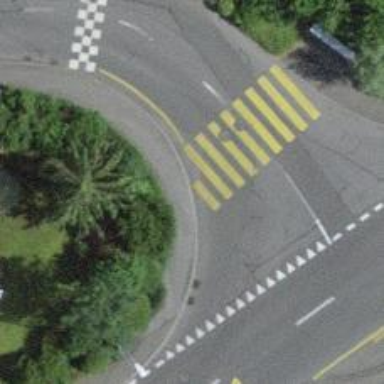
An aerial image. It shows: Kerb serving as barrier.